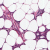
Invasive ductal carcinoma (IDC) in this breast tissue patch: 0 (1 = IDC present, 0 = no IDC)